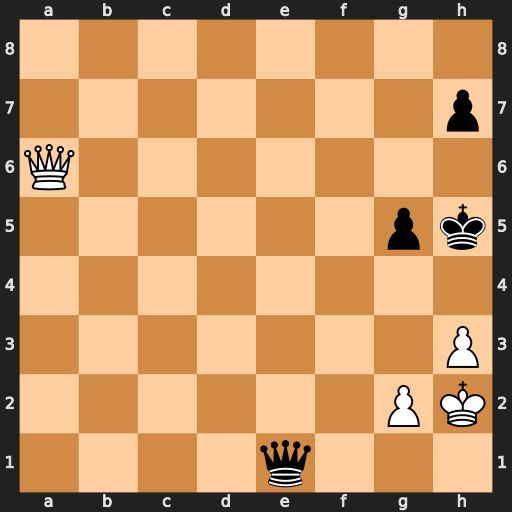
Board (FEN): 8/7p/Q7/6pk/8/7P/6PK/4q3
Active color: w
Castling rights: -
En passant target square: -
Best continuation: g4+ Kh4 Qh6#